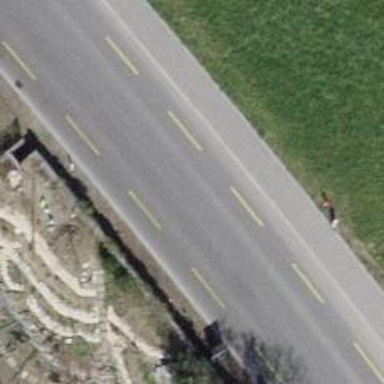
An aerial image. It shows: Secondary road with asphalt surface and sidewalk on the left side.